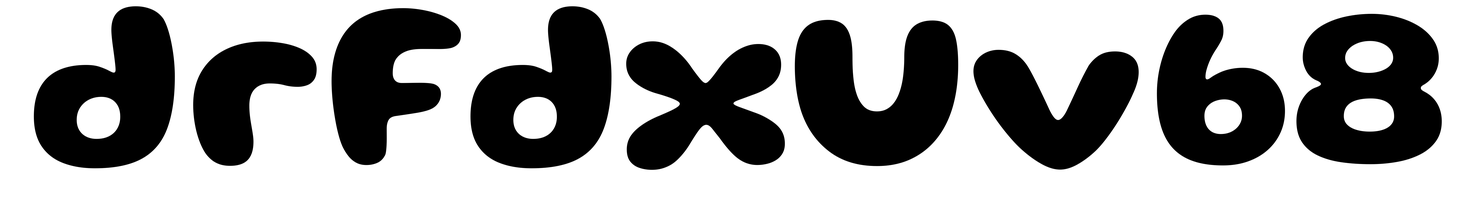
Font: Gluten_Bold